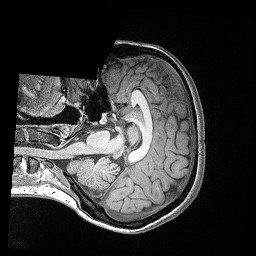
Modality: T1w
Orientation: axial
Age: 26
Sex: female
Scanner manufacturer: siemens
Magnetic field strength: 3 T
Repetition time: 2.4 s
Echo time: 0.03 s